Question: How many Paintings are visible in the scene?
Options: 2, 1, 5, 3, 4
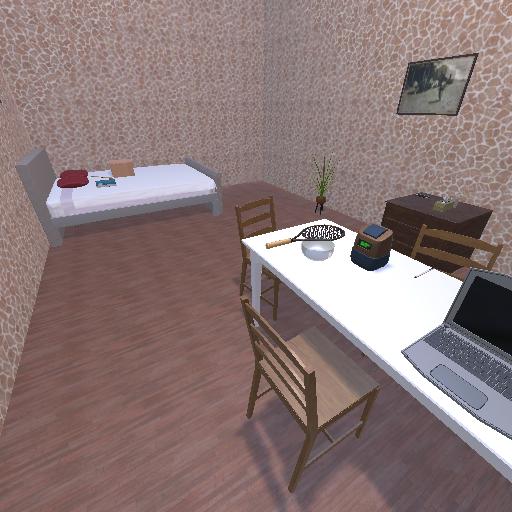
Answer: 2